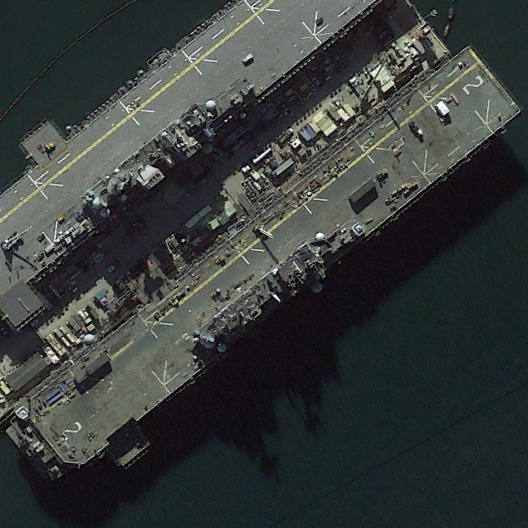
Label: assault